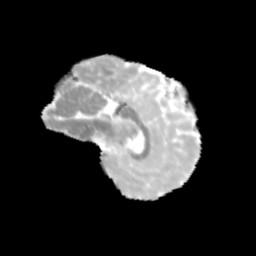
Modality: MD
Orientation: sagittal
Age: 13
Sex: male
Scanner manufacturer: siemens
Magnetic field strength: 3 T
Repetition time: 3.8 s
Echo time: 0.07 s